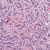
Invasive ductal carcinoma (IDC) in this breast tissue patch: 1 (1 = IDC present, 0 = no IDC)